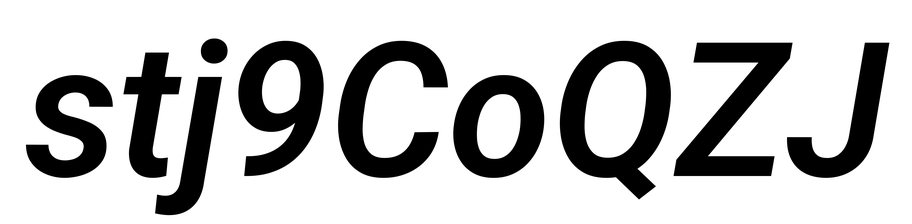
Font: Roboto-Italic_SemiBold_Italic